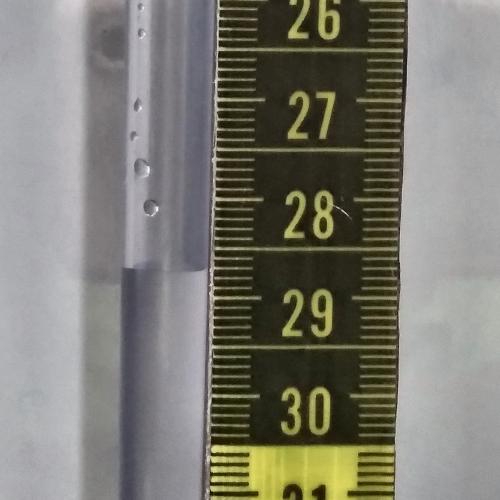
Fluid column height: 28.7 cm